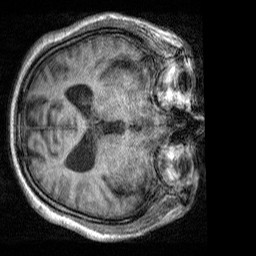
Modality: T1w
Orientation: axial
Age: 55
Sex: male
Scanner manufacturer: siemens
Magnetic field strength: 3 T
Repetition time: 1.9 s
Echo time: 0.00252 s